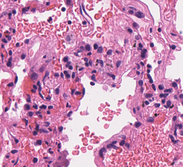
Tumor epithelial tissue: no
Tumor-associated stroma tissue: no
Normal tissue: yes